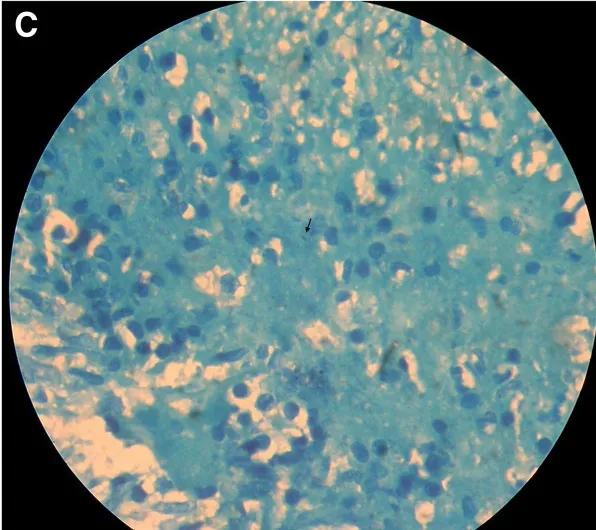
Examination results of case 5. (C) Photomicrograph showing chronic granulomatous inflammation with giant cells and caseation necrosis (arrow).
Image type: pathology (acid_fast)